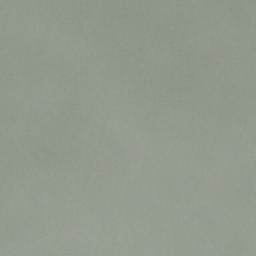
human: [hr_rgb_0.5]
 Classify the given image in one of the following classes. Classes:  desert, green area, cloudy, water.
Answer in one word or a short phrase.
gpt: cloudy